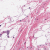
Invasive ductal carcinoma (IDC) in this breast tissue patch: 0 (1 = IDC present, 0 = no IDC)